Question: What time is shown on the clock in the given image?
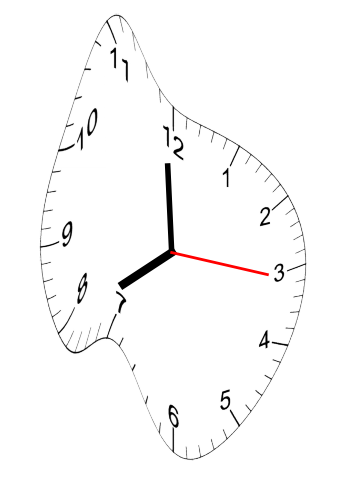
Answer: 07:59:16